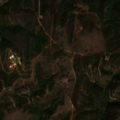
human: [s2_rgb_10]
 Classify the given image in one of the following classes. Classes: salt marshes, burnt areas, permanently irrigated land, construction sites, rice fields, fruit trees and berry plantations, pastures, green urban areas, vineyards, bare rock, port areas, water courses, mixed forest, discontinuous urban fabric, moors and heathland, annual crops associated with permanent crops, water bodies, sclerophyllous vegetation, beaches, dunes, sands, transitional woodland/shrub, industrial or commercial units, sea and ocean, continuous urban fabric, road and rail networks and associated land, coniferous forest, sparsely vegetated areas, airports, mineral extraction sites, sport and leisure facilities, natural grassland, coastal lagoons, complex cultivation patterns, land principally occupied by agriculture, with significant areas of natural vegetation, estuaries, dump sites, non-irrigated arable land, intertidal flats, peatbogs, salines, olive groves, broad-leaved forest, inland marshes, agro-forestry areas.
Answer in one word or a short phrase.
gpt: broad-leaved forest, coniferous forest, transitional woodland/shrub